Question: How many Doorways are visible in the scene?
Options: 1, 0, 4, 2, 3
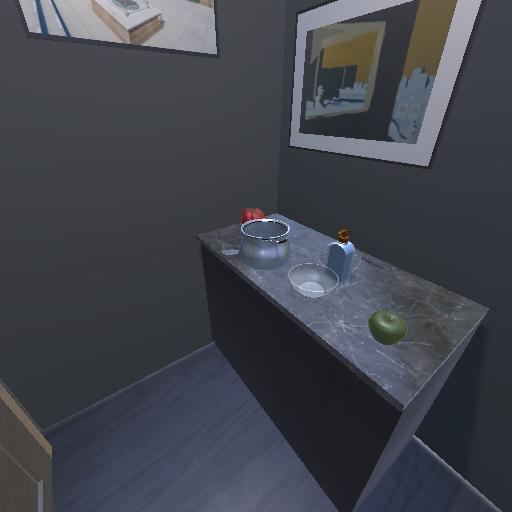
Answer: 1